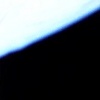
Label: space